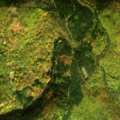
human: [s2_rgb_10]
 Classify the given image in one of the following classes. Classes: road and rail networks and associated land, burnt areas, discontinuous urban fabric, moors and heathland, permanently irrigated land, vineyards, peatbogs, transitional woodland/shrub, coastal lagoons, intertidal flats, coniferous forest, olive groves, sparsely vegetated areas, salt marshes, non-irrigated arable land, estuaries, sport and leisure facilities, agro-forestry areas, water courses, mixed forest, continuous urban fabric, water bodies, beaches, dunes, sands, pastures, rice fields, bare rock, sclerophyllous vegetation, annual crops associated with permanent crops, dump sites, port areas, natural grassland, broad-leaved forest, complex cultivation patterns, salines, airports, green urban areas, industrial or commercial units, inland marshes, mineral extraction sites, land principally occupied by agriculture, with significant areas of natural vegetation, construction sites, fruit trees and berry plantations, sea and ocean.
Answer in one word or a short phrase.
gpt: broad-leaved forest, mixed forest